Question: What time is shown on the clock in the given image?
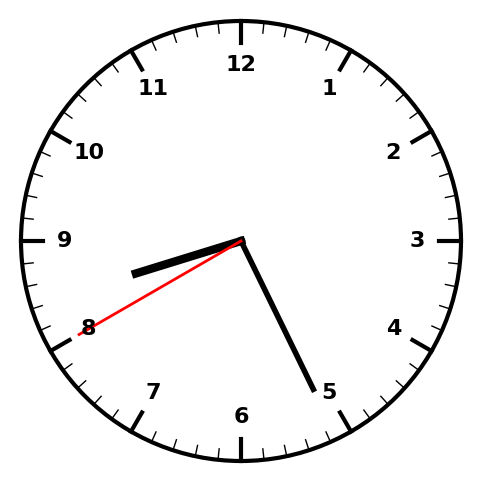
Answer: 08:25:40